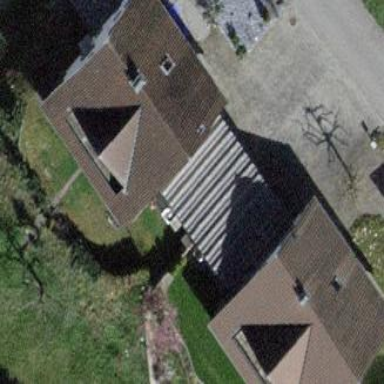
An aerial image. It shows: Building with tiled roof.